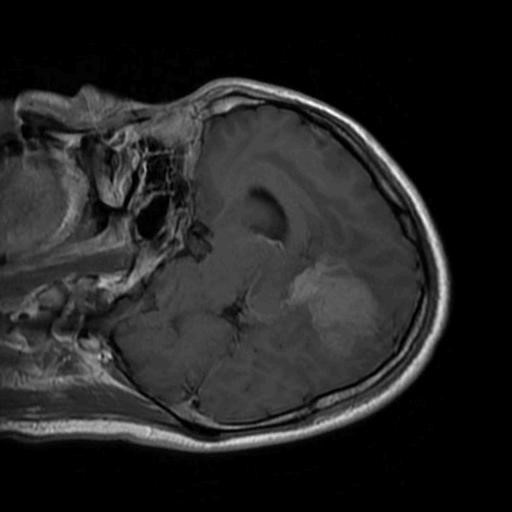
Label: brain_menin